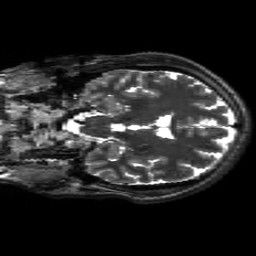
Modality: T2w
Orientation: coronal
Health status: ill
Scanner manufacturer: siemens
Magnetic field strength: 3 T
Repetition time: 7.81 s
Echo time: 0.095 s